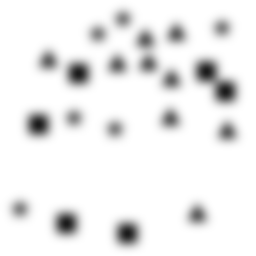
Squares: 6
Triangles: 9
Stars: 6
Total shapes: 21